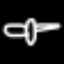
Label: airplane